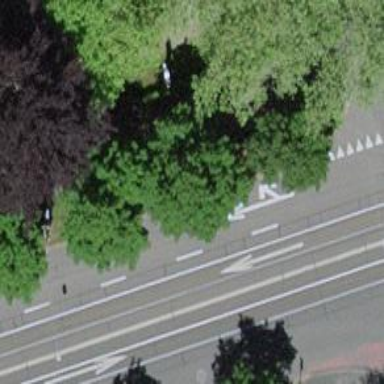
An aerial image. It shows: Beautiful avenue lined with deciduous broadleaved trees.